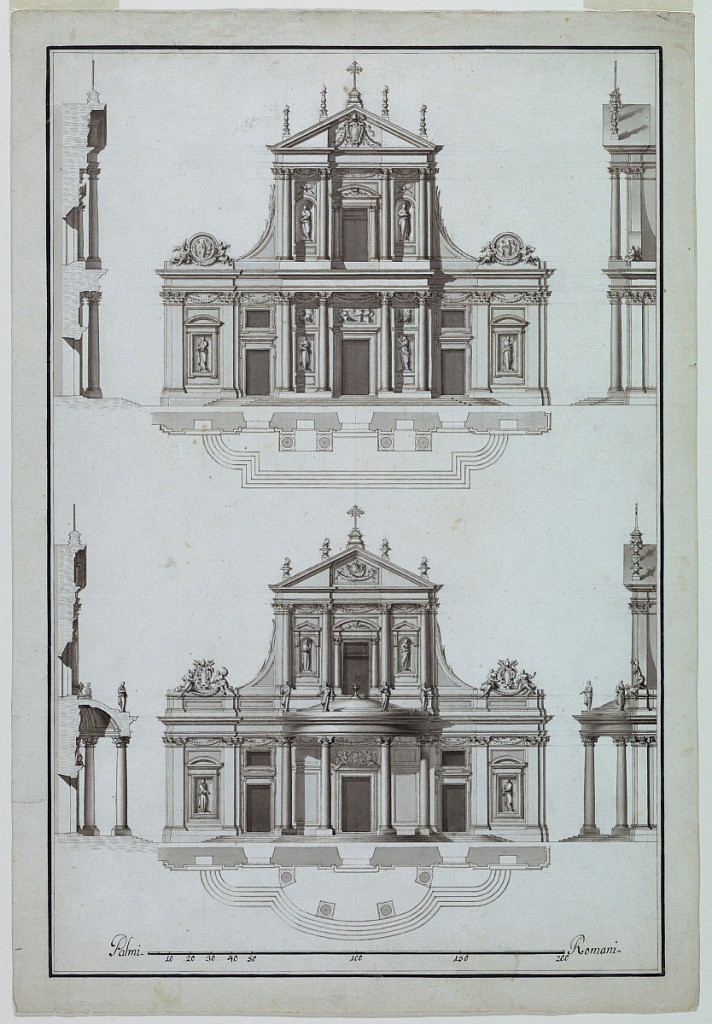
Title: Two Variants of a Facade of S. Maria Sopra Minerva, Rome
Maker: Antonio Asprucci, Italian, 1723 – 1808
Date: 1771–72
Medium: Pen and black ink, brush and gray wash, graphite on white laid paper
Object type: Drawing
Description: Two ground plan and  elevation projects for a church facade. In the upper project, the lower story with three bays is topped by an attic story with pediment. A papal escutcheon is in the pediment. The lower project similar to the above design with the addition of a porch at the central bay.
At left their sections are shown; at right their views from the side.
Ruled borders in pen and black ink.